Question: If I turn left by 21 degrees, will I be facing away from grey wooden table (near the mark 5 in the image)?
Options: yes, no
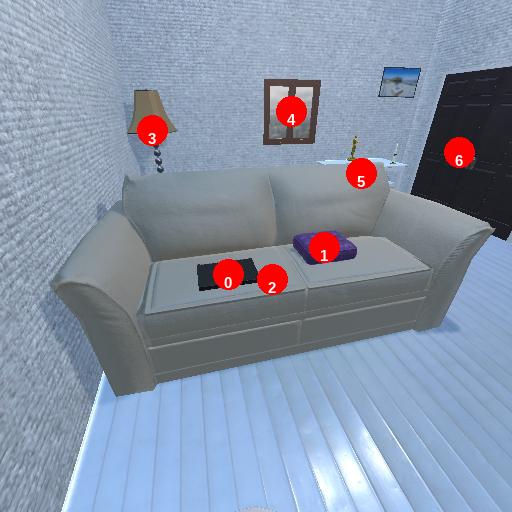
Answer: yes